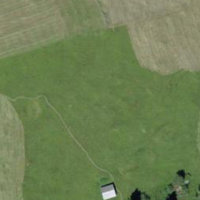
EUNIS habitat code: 25
Species observed at this site:
Zygaena filipendulae